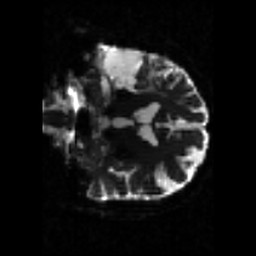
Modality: sbref
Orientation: coronal
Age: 58
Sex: male
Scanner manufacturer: siemens
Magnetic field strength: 3 T
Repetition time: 4.5 s
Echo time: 0.103 s